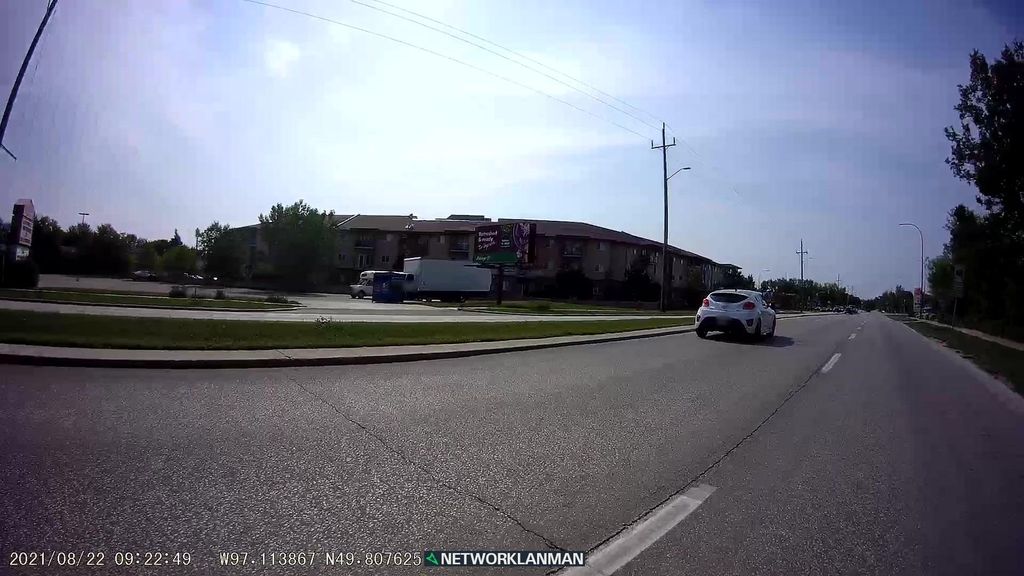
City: winnipeg